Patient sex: M
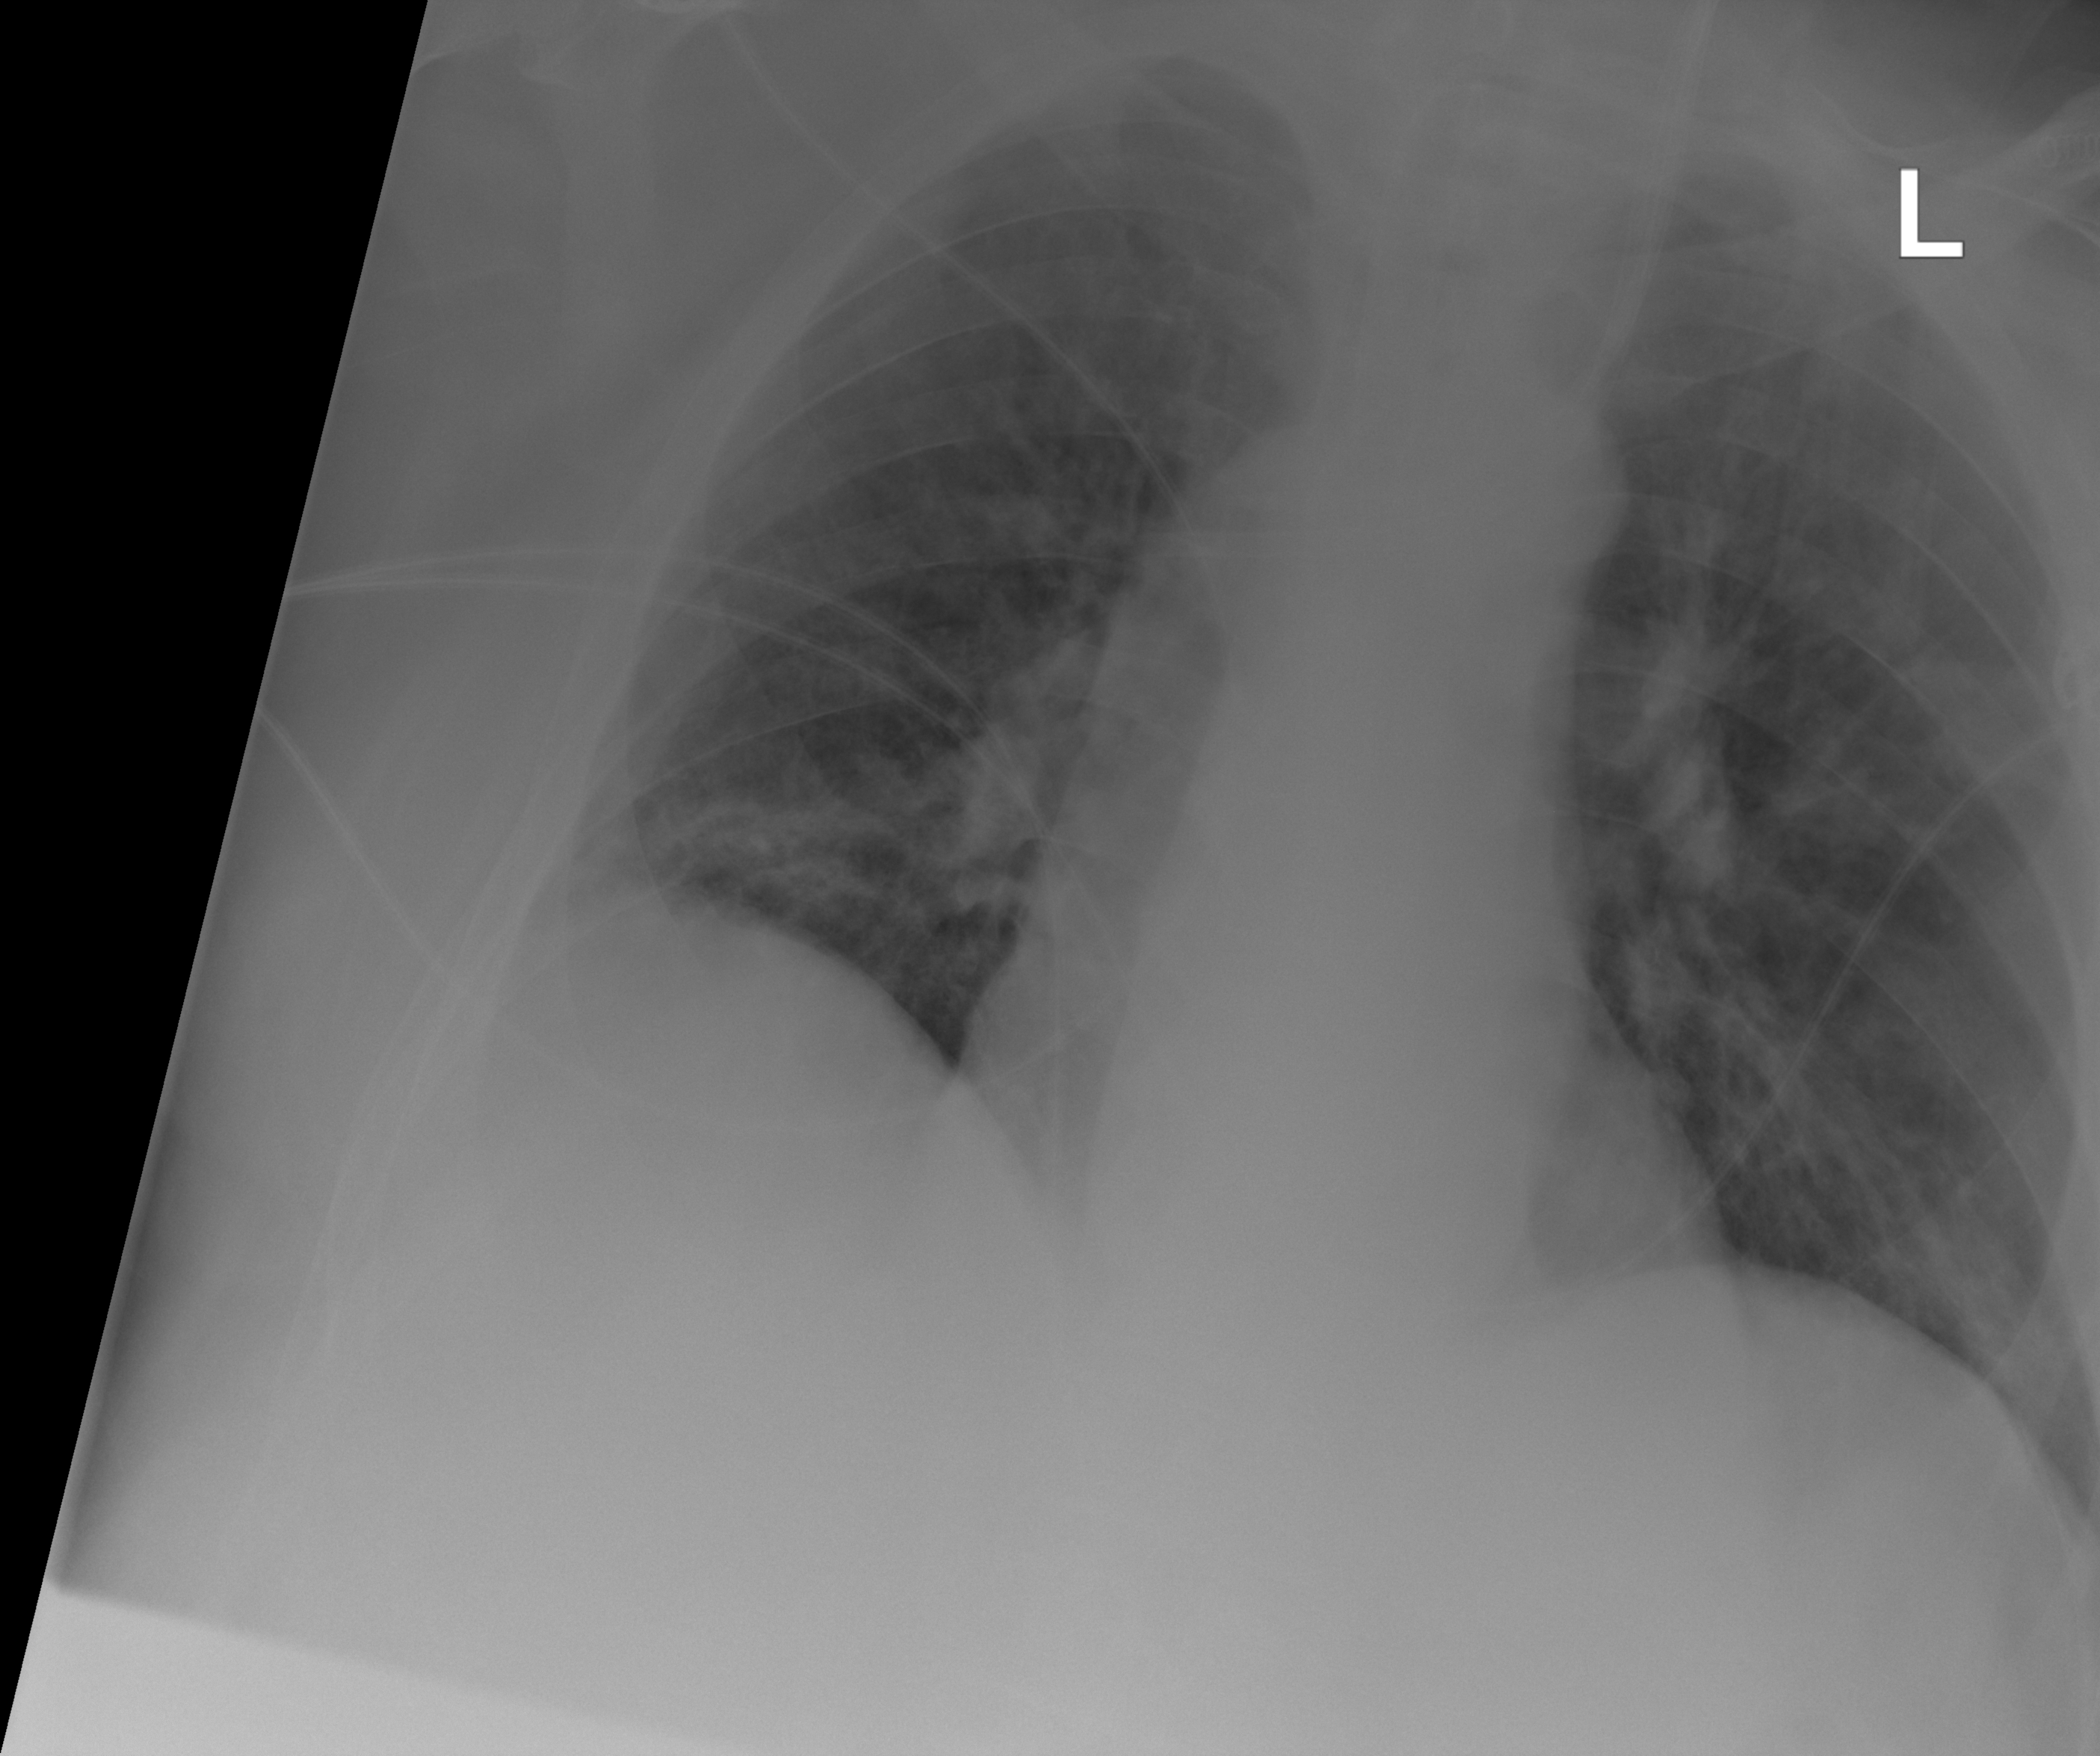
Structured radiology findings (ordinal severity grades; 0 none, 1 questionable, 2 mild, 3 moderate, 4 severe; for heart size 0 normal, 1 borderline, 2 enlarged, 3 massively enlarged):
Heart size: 0
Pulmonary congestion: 2
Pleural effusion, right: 1
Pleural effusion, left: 0
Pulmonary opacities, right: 2
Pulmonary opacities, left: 2
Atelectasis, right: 2
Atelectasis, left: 2